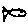
Label: fish